Question: I'm trying to access a value from an array that is 3 levels deep yet PHP is reporting that the index is undefined whilst it certainly is. Unset using the same index works fine!
Code:
'''
function CleanUpCharacters($c) //Remove unneeded information
{
for ($i = 0; $i < count($c); ++$i)
{
$c[$i]['character']['rank'] = $c[$i]['rank']; // Move rank in to char
$c[$i] = $c[$i]['character']; // Move subarray char's keys/values to parent array
unset($c[$i]['battlegroup']);
unset($c[$i]['level']);
unset($c[$i]['achievementPoints']);
unset($c[$i]['thumbnail']);
$c[$i]['specName'] = $c[$i]['spec']; // <--- Undefined index notice
unset($c[$i]['spec']); // <--- Works fine, no errors
unset($c[$i]['guild']);
unset($c[$i]['guildRealm']);
}
return $c;
}
'''
The line causes the error is actually '$c[$i]['specName'] = $c[$i]['spec']['name']'; I removed '['name']' to see if that fixed the issue but it did not.
Here's a screenshot of the unfiltered array, '$c':

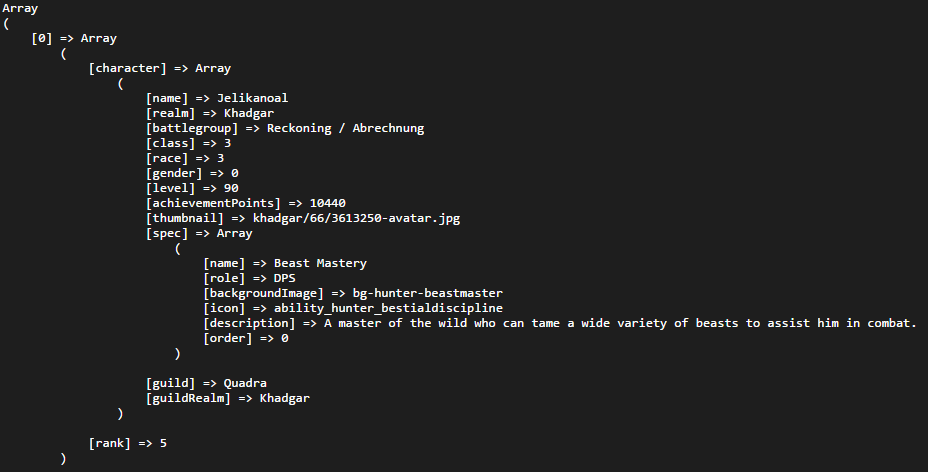
Answer: unset() always works. It has no return value and it won't raise an error or notice.
Unset example with undefined var: <URL>
'''
<?php
unset($a);
'''
In your code, you need a key existance check, before you can do the assignment.
'''
$c[$i]['specName'] = $c[$i]['spec']; // <--- Undefined index notice
'''
becomes
'''
if(array_key_exists('spec', $c[$i]) === true) { // test, if spec key exists
$c[$i]['specName'] = $c[$i]['spec']; // assign from spec to specName
}
'''
If you need to log or process the opposite case (when spec is missing), you might add an else:
'''
else {
echo 'Key "spec" was not found. Working on: ' . $i['name'] . '<br>';
}
'''
Also you can delete more then one variable with unset(), like so:
'''
unset(
$c[$i]['battlegroup'],
$c[$i]['level'],
$c[$i]['achievementPoints'],
$c[$i]['thumbnail']
);
'''